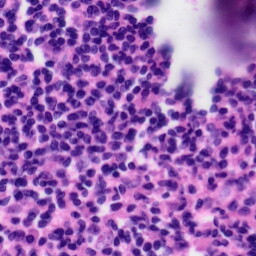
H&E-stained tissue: Tonsil